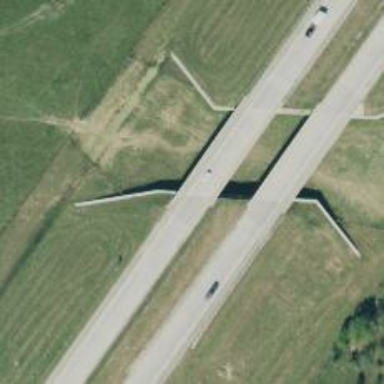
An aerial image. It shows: Bridge over motorway.